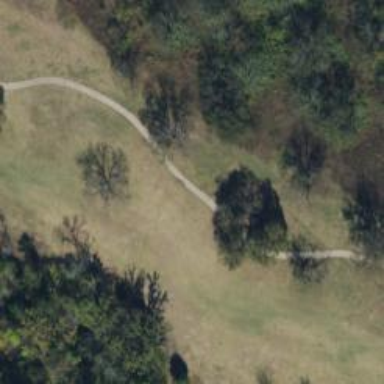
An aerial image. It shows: Service road designated as golf cart path.